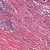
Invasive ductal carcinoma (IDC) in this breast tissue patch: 1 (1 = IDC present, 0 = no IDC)